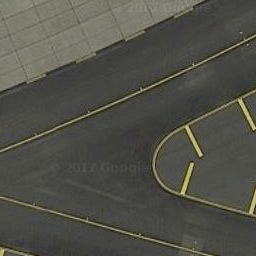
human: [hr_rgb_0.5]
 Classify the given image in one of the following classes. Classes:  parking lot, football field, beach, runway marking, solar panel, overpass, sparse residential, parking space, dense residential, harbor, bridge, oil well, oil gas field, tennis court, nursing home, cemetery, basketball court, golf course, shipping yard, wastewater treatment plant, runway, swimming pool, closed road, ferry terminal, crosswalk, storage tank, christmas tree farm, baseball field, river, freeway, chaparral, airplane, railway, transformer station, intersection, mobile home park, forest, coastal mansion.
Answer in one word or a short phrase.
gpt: runway marking